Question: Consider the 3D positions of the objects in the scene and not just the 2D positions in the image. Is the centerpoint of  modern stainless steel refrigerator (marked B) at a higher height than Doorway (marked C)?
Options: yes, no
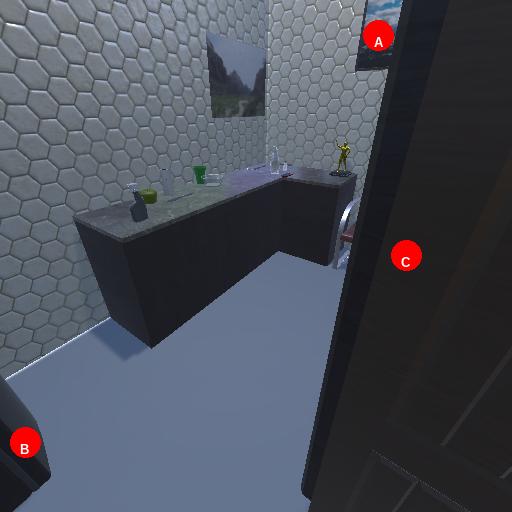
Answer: yes